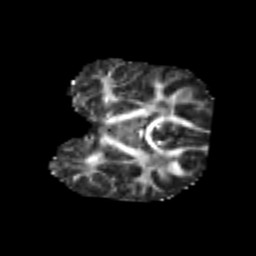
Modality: FA
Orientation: coronal
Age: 6
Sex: female
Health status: healthy